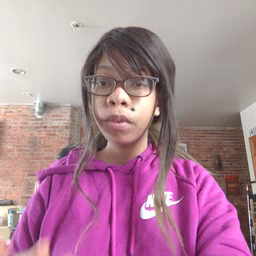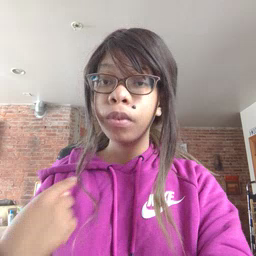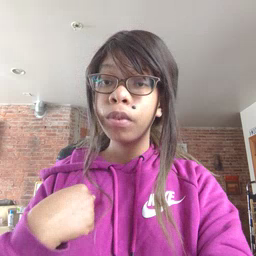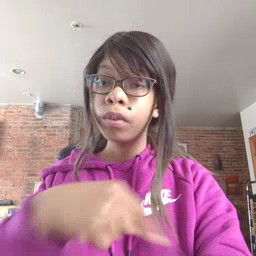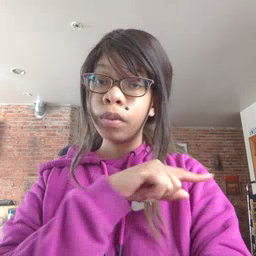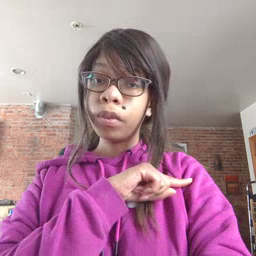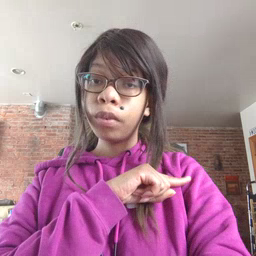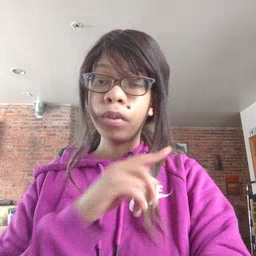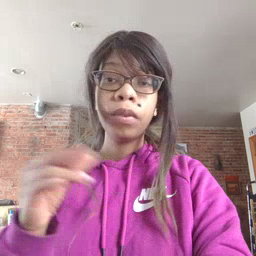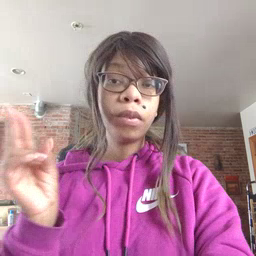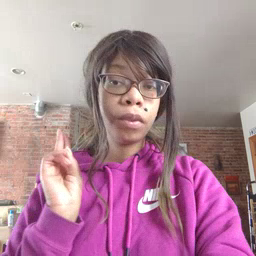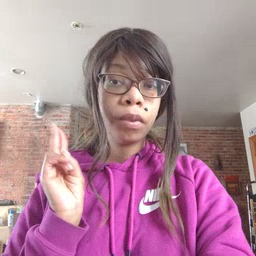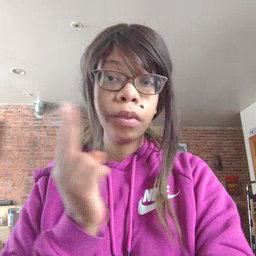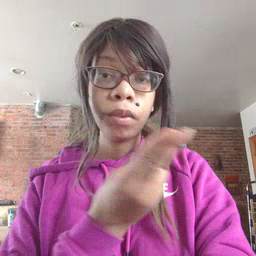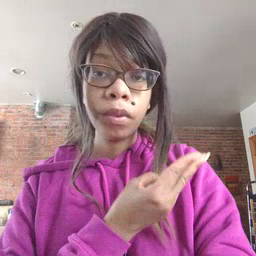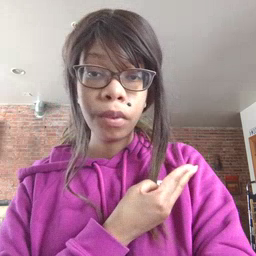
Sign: weus